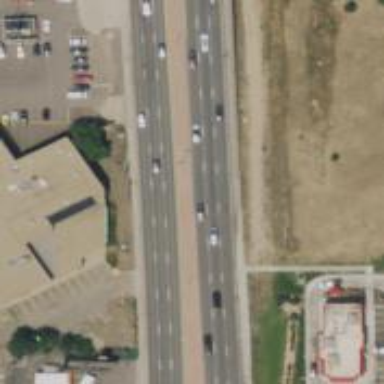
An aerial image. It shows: Expressway with asphalt surface and classified as primary highway.